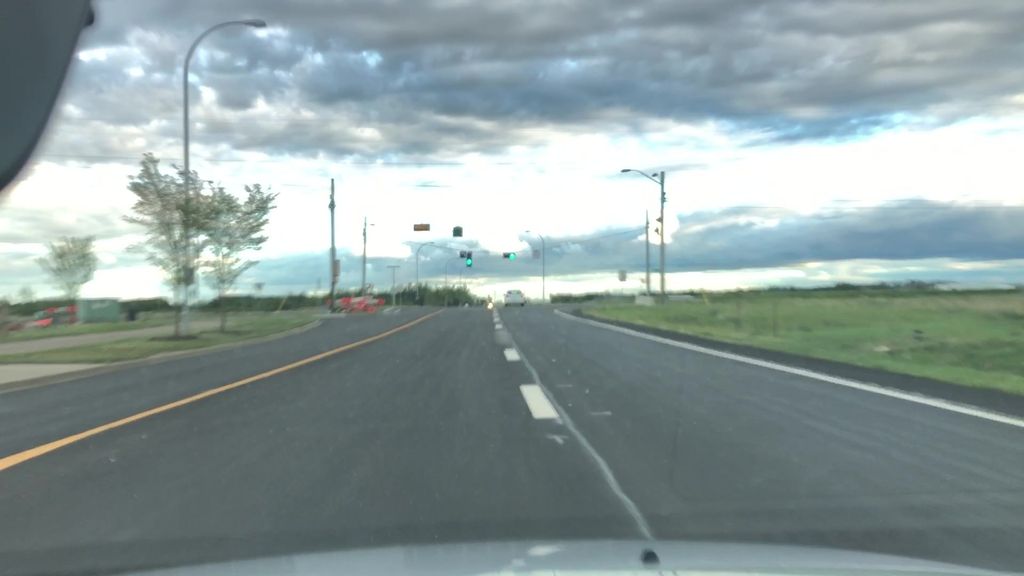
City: edmonton